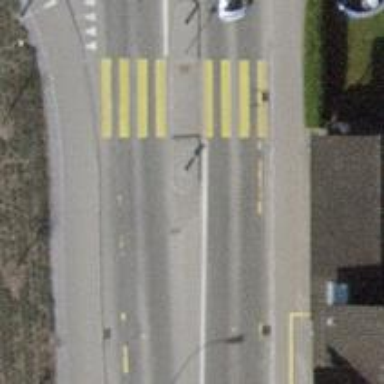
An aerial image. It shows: Footway with marked crossing. The surface is asphalt.